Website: slack
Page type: review-order
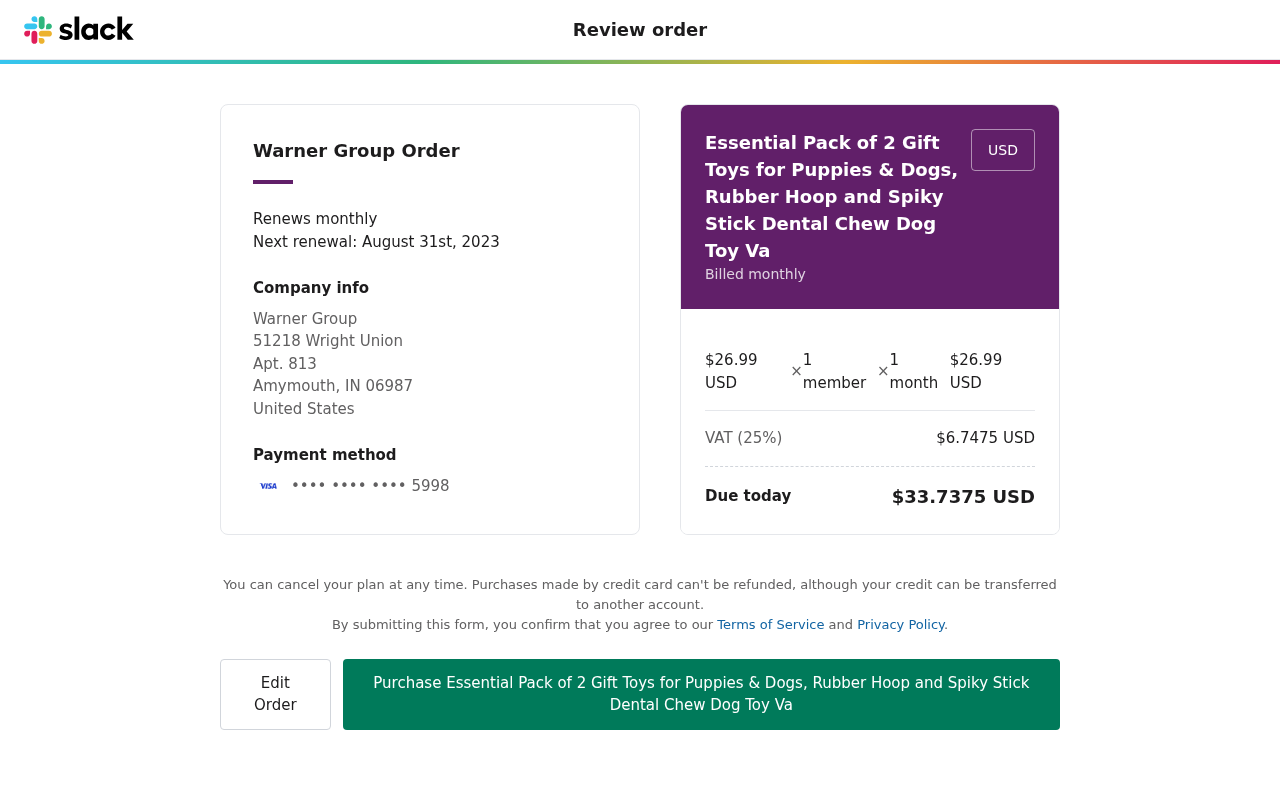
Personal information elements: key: PII_CARD_LAST4
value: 5998
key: PII_CITY_STATE_ZIP
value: Amymouth, IN 06987
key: PII_COMPANY
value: Warner Group
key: PII_COUNTRY
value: United States
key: PII_STREET
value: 51218 Wright Union
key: PII_STREET2
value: Apt. 813
Product elements: key: PRODUCT1_NAME
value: Essential Pack of 2 Gift Toys for Puppies & Dogs, Rubber Hoop and Spiky Stick Dental Chew Dog Toy Va
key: PRODUCT1_PRICE
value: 26.99
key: PRODUCT1_QUANTITY
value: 1
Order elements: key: ORDER_RENEWAL_DATE
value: August 31st, 2023
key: ORDER_SUBTOTAL
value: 26.99
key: ORDER_TAX
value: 6.7475
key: ORDER_TOTAL
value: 33.7375